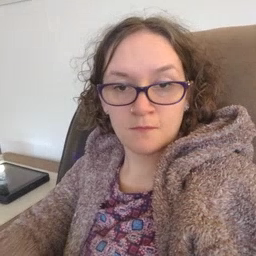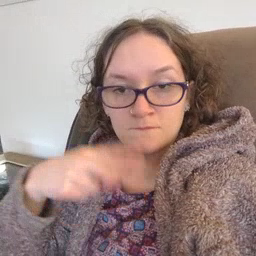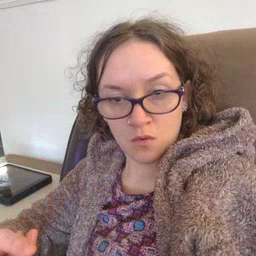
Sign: fall